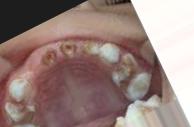
Condition: Caries